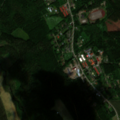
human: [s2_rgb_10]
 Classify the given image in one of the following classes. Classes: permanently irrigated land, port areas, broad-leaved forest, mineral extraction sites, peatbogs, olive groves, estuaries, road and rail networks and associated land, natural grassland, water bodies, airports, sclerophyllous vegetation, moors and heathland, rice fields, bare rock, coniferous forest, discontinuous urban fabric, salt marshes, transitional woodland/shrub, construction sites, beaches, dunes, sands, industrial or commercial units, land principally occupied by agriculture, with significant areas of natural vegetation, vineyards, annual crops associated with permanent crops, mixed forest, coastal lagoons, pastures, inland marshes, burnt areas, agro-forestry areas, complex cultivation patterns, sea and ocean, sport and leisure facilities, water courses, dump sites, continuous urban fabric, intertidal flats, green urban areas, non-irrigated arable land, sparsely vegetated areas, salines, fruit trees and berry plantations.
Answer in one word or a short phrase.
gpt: discontinuous urban fabric, broad-leaved forest, coniferous forest, mixed forest